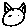
Label: cat